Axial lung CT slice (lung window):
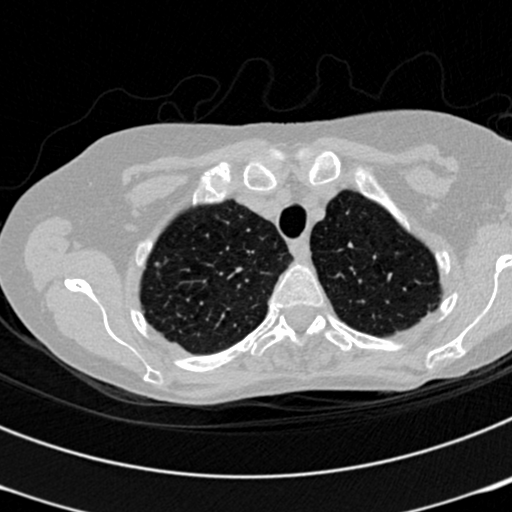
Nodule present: no